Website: crate-barrel
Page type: account-selection
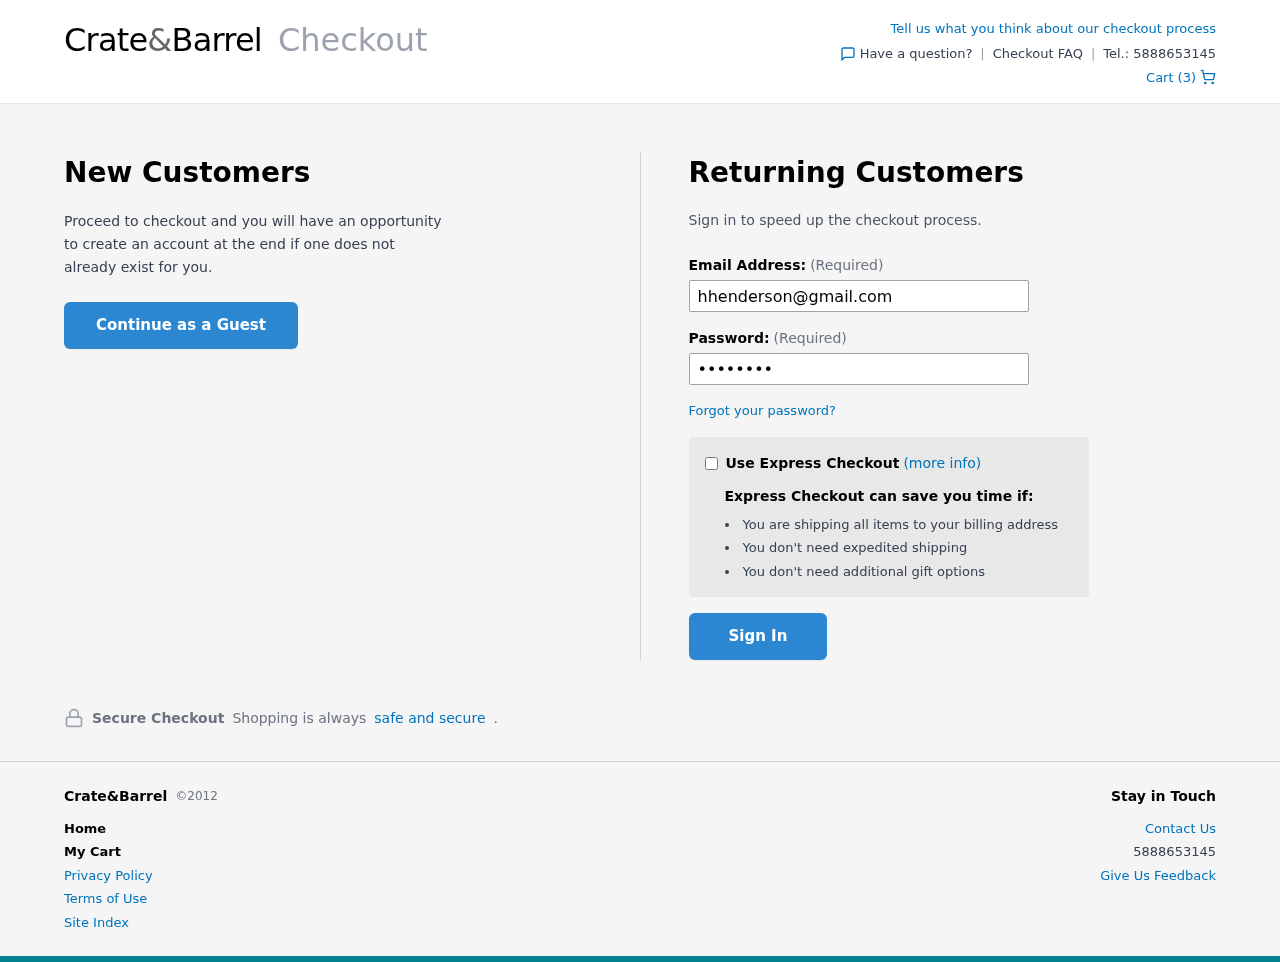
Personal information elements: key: PII_EMAIL
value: hhenderson@gmail.com
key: PII_PHONE
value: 5888653145
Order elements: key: ORDER_NUM_ITEMS
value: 3